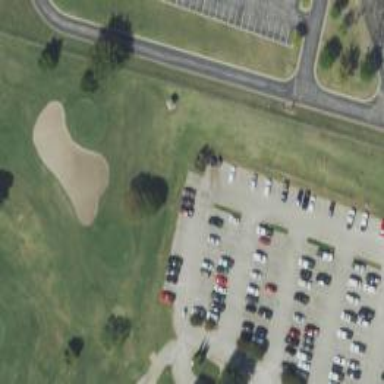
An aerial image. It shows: Service road used as golf cart path.